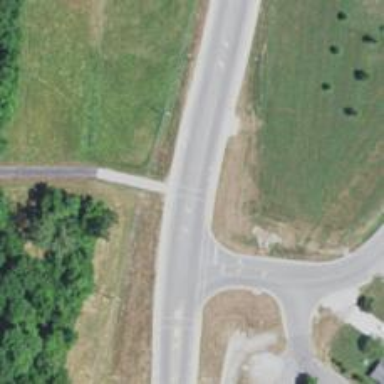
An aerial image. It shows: Marked crossing on cycleway road.